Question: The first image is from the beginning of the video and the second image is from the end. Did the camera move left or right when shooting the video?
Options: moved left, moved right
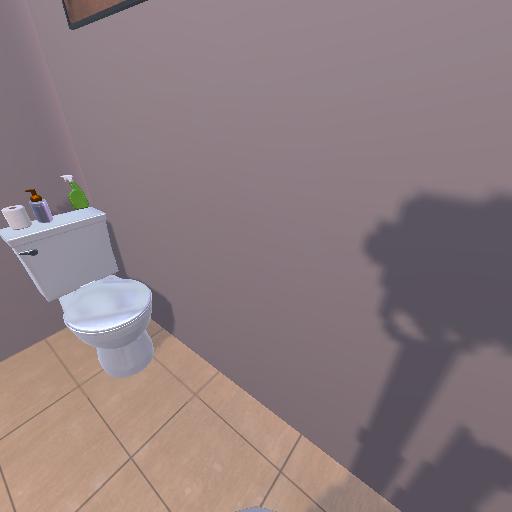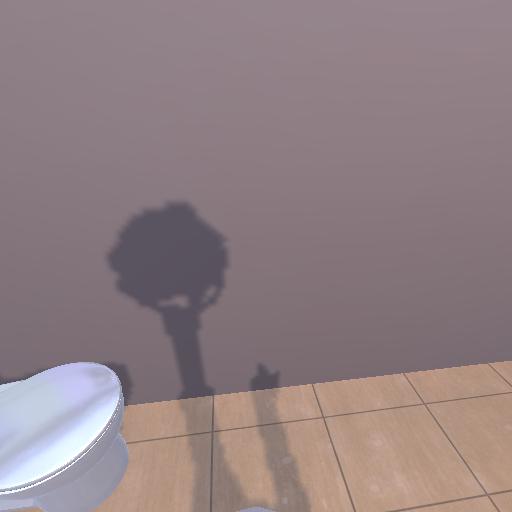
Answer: moved left